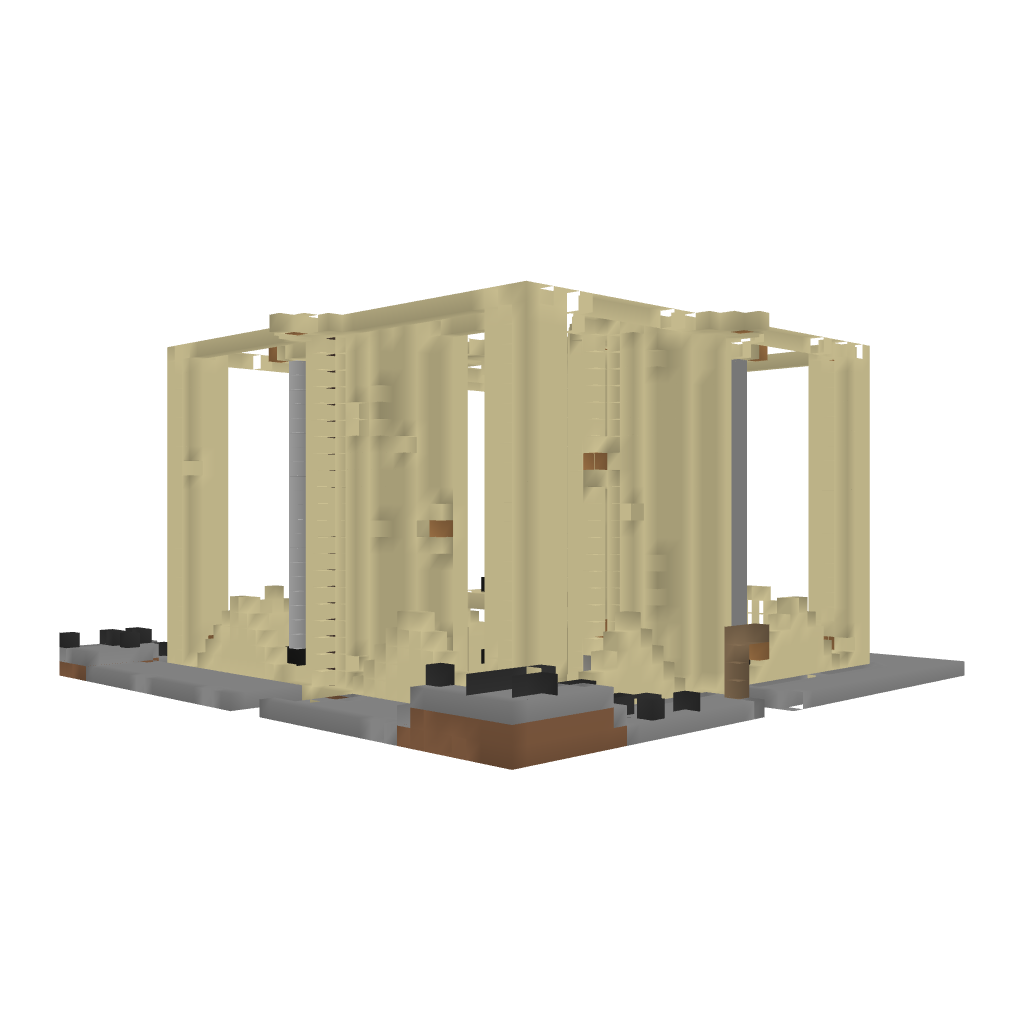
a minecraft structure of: Desert Temple